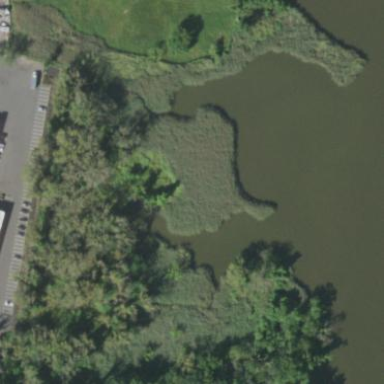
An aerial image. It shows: Marshy wetland area.